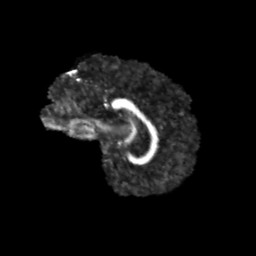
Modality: FA
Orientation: sagittal
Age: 12
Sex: female
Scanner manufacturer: siemens
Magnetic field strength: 3 T
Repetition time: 3.8 s
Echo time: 0.07 s